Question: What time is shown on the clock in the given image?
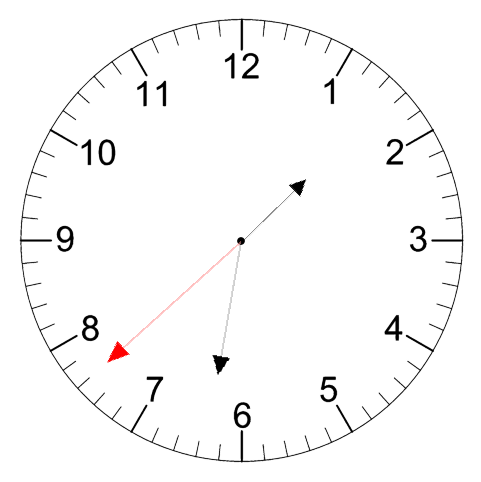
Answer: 01:31:38